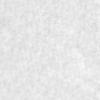
Label: no_change